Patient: sex F, age 43
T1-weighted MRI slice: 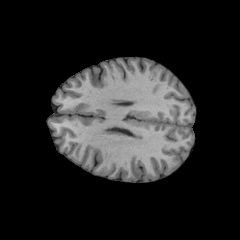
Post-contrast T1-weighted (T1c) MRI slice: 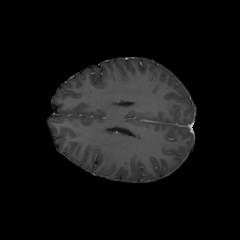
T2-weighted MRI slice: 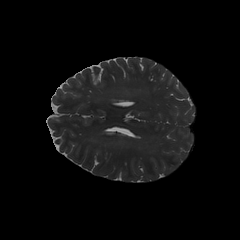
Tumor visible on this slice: no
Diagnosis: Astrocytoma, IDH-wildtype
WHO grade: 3